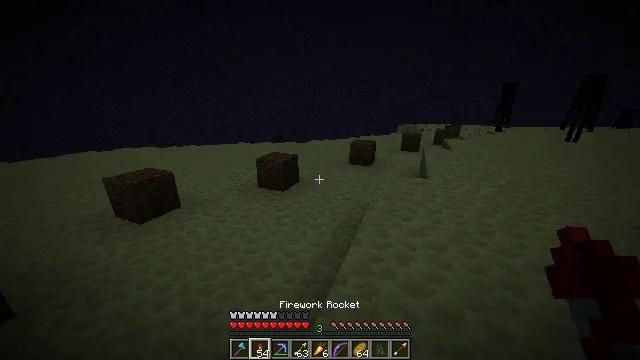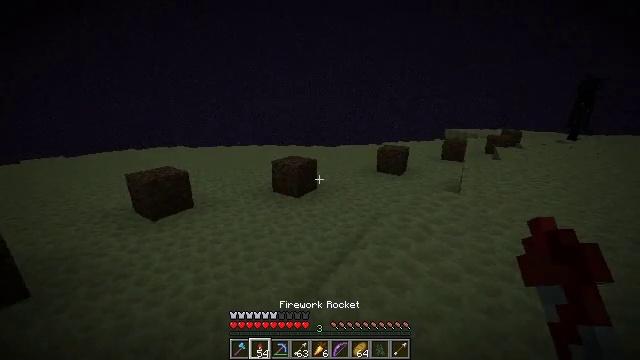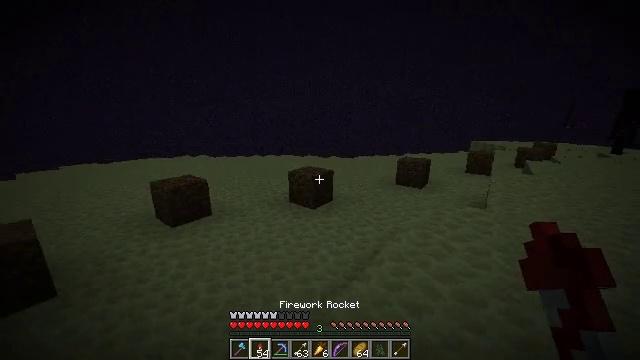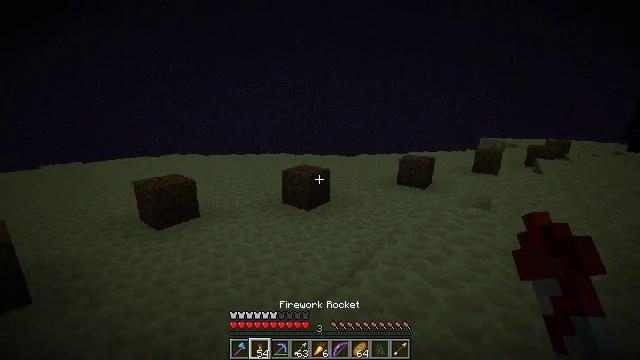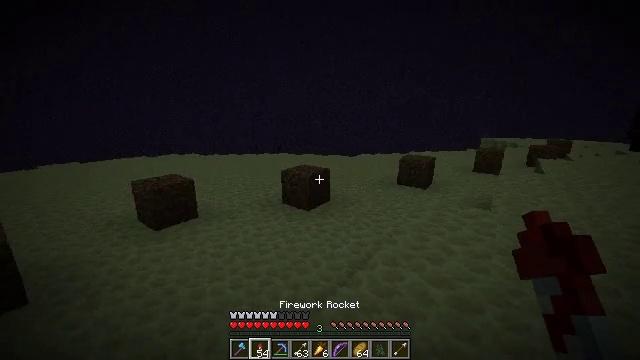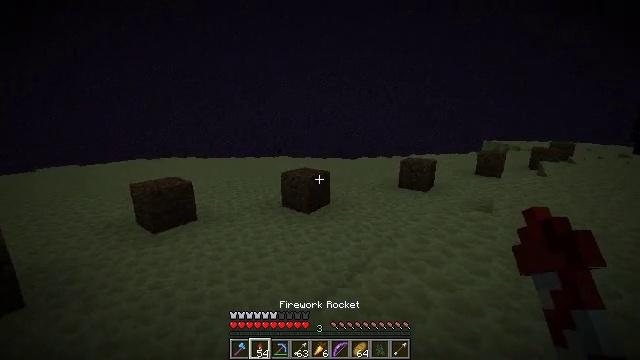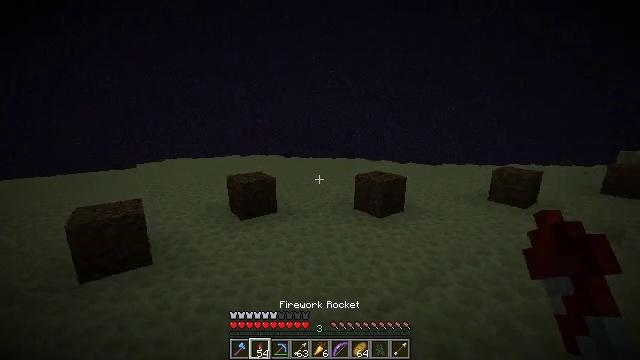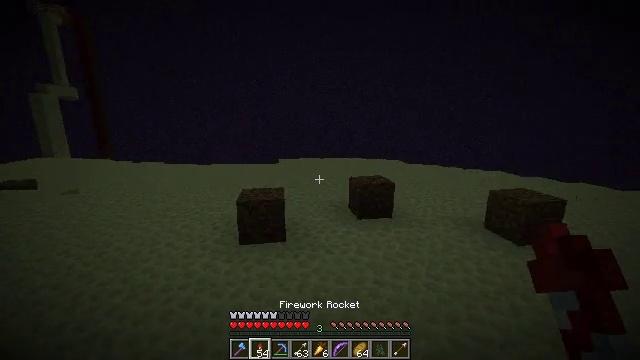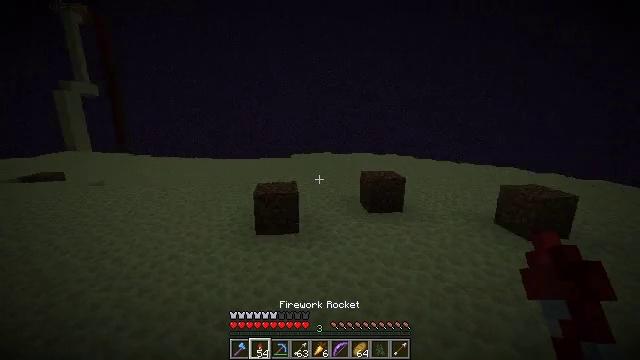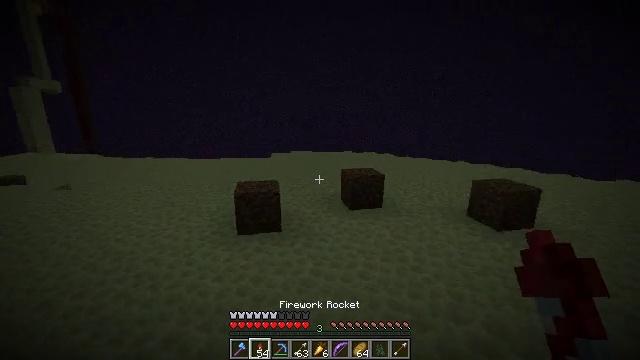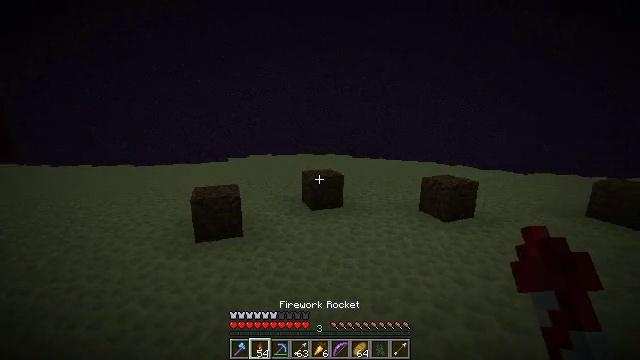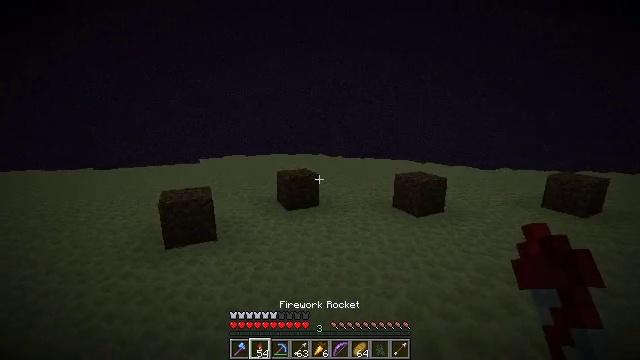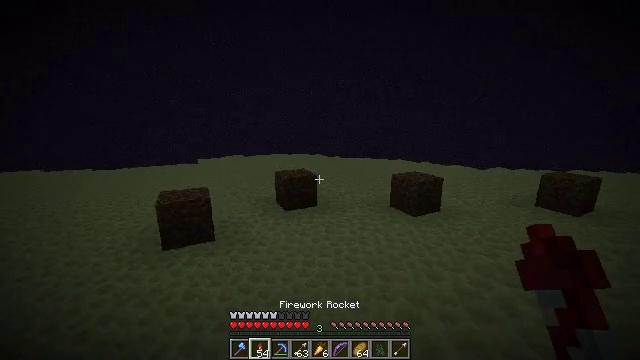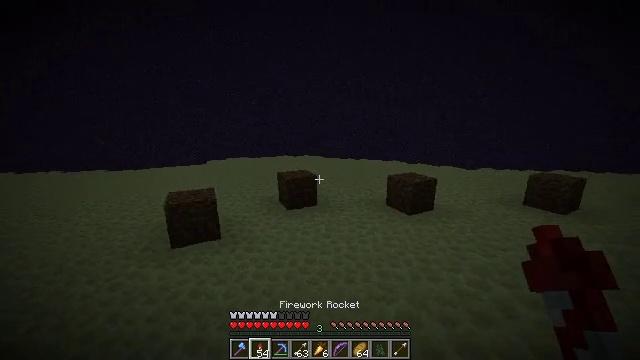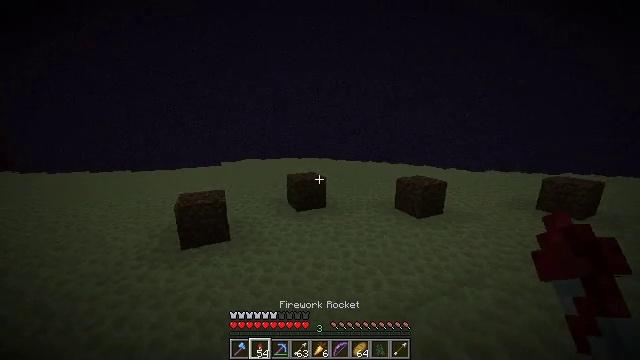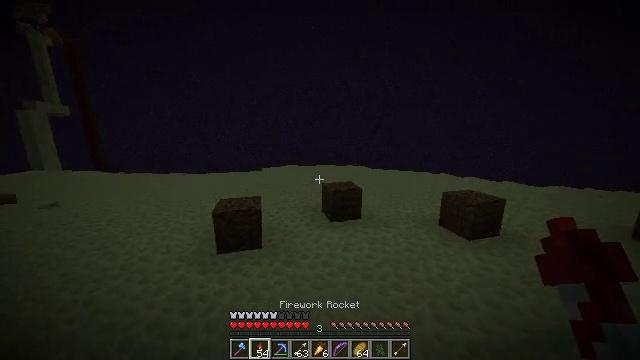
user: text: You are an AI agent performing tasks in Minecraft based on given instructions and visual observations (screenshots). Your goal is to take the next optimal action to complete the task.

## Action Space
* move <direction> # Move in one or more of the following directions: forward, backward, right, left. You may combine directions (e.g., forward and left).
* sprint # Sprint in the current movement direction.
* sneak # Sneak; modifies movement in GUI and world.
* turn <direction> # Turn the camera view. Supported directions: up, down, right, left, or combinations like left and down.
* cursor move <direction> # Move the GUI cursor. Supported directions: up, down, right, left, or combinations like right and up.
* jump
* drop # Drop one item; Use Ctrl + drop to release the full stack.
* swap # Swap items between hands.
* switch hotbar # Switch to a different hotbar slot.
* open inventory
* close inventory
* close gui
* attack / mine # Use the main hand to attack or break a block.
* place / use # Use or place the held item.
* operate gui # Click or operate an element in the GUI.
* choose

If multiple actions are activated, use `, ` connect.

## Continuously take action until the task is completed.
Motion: motion action
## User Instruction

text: Remove a firework rocket from the inventory.
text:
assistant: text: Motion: turn left and up
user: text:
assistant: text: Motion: turn left and up
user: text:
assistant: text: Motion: no_op
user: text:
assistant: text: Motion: no_op
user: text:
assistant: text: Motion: move back
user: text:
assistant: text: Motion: move back, turn left
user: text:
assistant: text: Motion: move back, turn left and up
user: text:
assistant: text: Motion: move back, turn left
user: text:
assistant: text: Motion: turn right
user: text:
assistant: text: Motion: sprint, turn right
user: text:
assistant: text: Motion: move forward, sprint, turn right
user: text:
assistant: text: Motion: move forward, sprint
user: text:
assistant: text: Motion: move forward, sprint
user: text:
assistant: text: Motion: move forward, sprint, turn left
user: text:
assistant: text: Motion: move forward, sprint, turn left and up
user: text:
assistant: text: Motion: move forward, sprint, turn left, jump
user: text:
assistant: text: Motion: move forward, sprint, turn left, jump
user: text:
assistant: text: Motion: move forward, sprint, jump
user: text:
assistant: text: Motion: move forward, sprint, jump
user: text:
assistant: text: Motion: move forward, sprint, turn left, jump
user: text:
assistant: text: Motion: move forward, sprint, turn left and up
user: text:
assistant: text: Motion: move forward, sprint, turn left and up
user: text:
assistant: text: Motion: move forward, sprint, turn left and up, jump
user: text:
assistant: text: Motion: move forward, sprint, turn up, jump
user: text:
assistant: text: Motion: move forward, sprint, turn left and up, jump
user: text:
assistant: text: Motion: move forward, sprint, jump
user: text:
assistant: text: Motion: move forward, sprint, turn left and up, jump
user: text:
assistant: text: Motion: move forward, sprint, turn left and up, jump
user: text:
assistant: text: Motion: move forward, sprint, turn left and up, jump
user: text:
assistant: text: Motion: move forward, sprint, turn left and up, use / place, jump